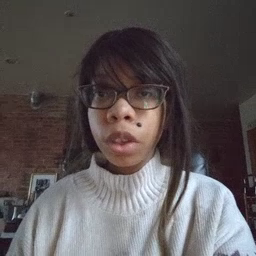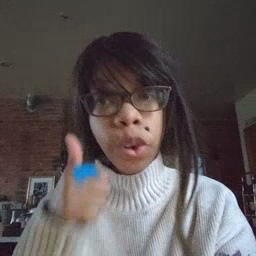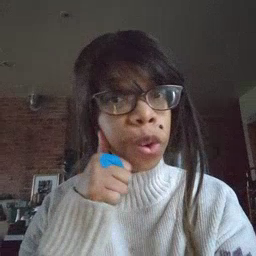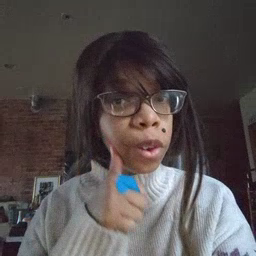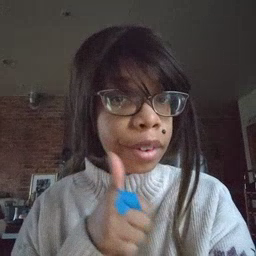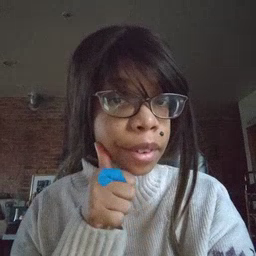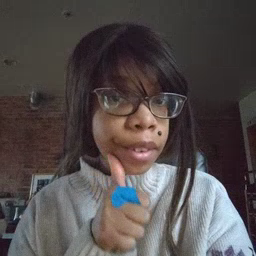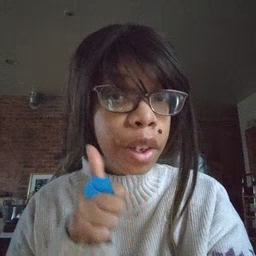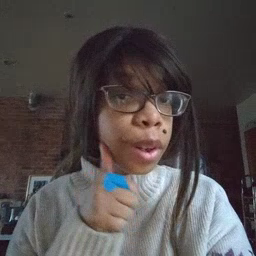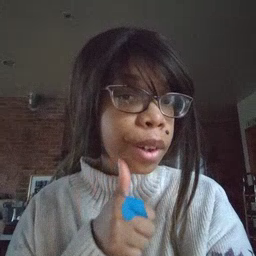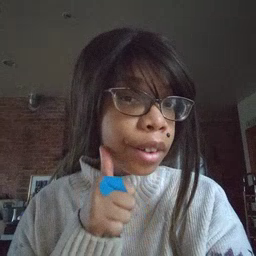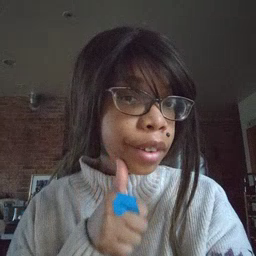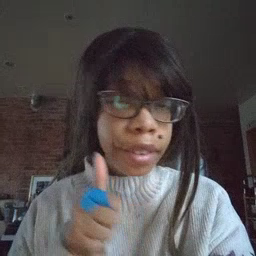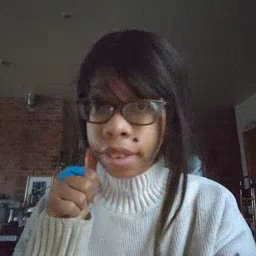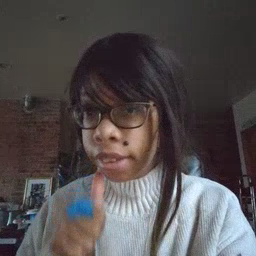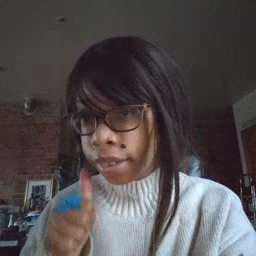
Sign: girl